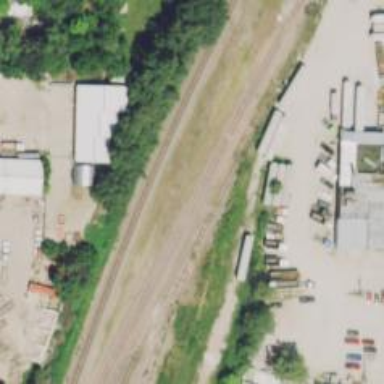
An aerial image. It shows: Abandoned railway yard is depicted.